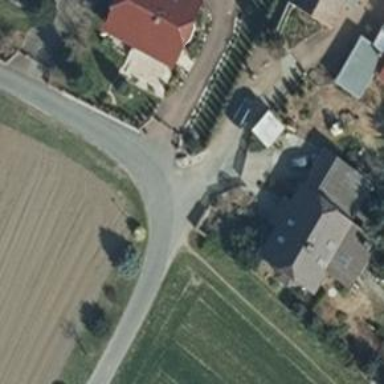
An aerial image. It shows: Asphalt road in residential area.